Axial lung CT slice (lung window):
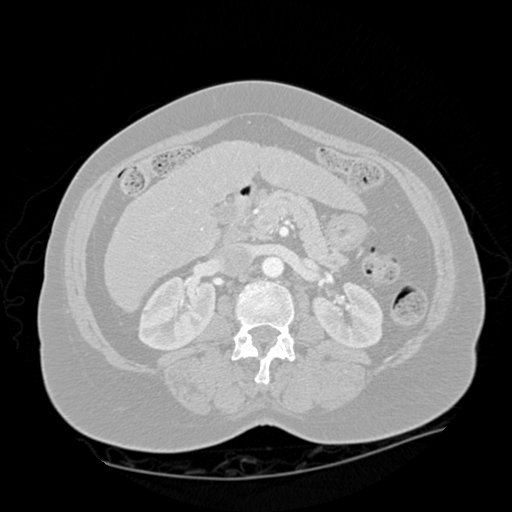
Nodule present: no